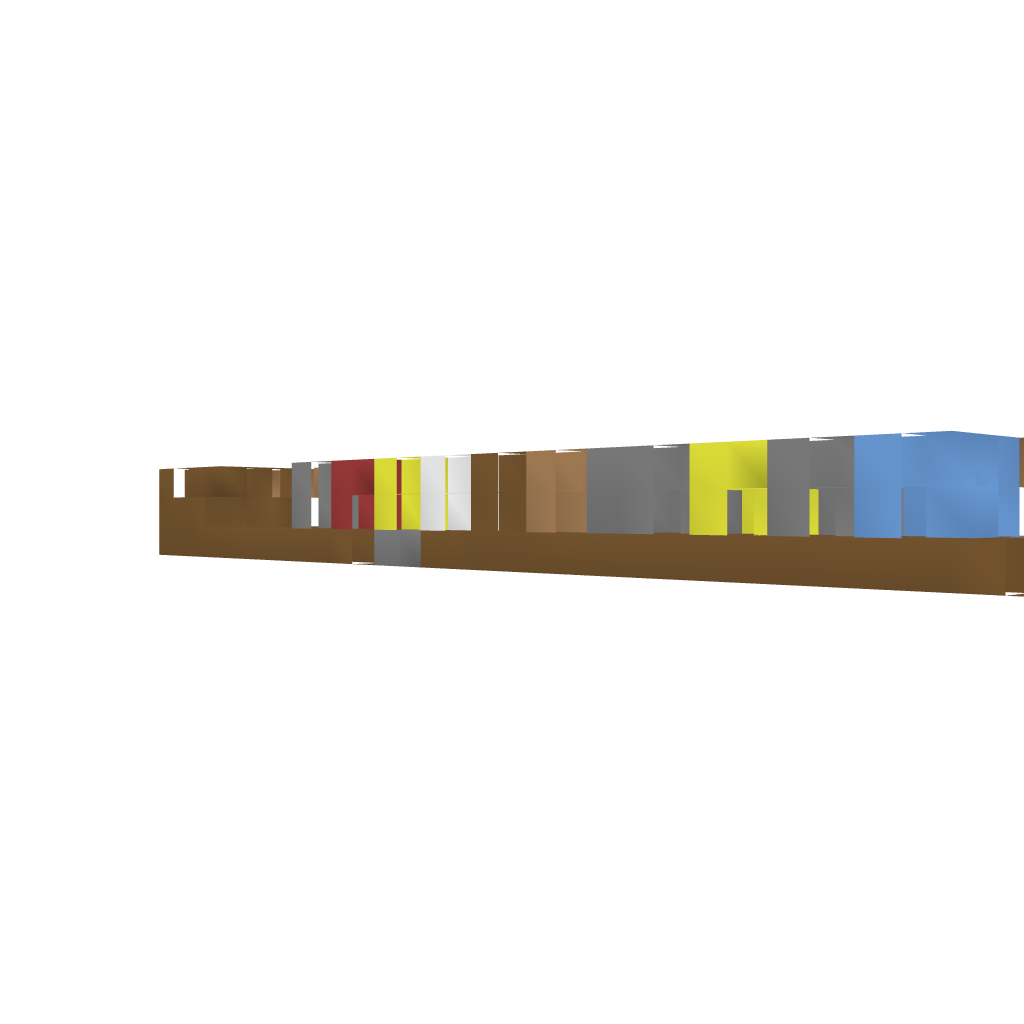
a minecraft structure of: Resorces Giver bad low quality